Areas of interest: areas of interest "Science and Technology Museum"
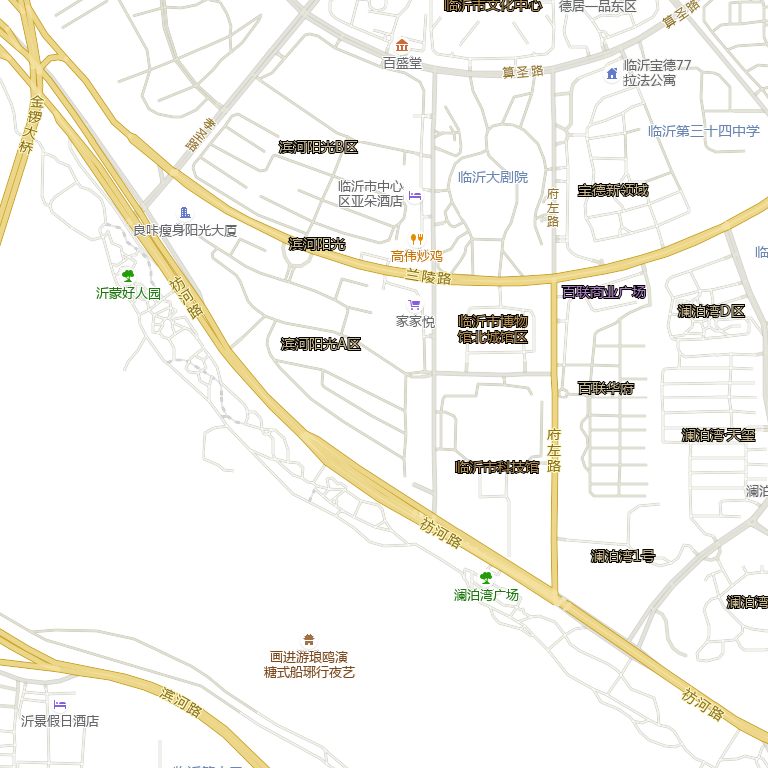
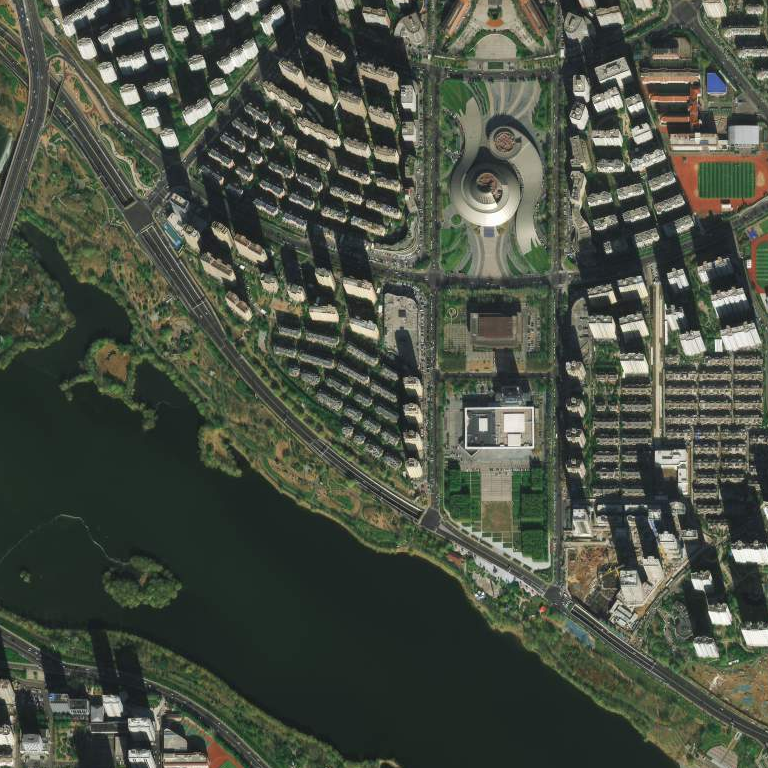